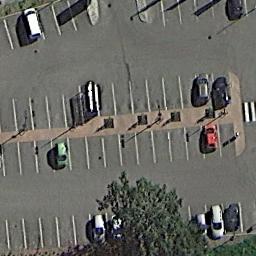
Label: parking_lot